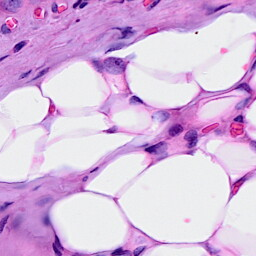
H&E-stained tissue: Breast